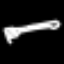
Label: fork